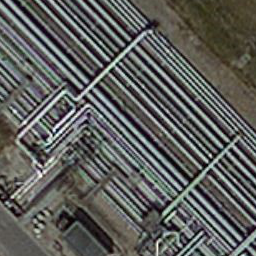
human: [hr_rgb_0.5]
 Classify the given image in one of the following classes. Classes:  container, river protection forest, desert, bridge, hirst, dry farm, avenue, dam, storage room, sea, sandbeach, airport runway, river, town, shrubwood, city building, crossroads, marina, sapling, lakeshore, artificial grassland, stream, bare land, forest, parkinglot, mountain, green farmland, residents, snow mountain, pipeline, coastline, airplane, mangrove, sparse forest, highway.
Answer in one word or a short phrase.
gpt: pipeline